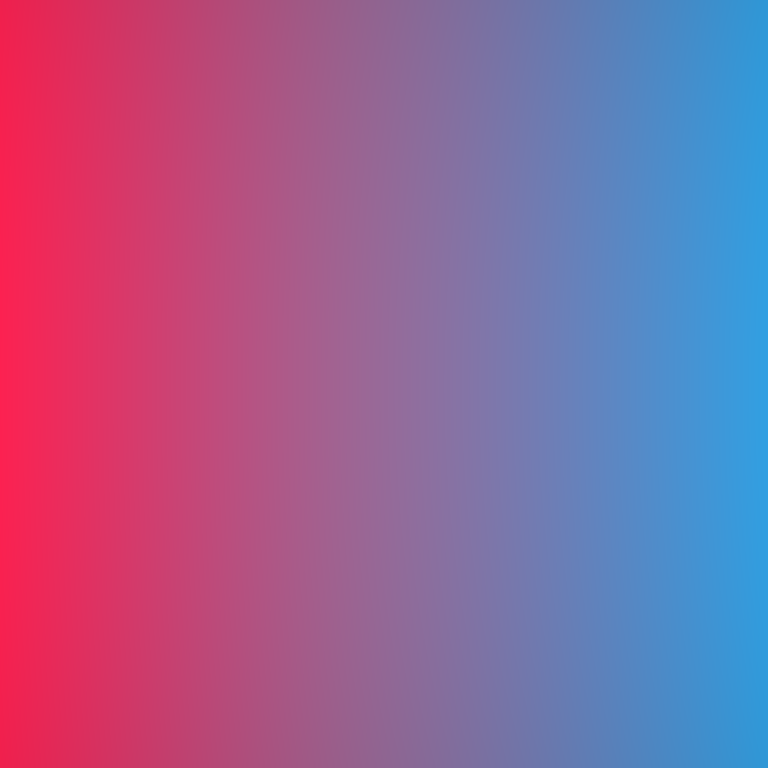
Abstract light effect, smooth gradient from vibrant red to cool blue, energetic atmosphere, soft blend, no room, no furniture, no objects.